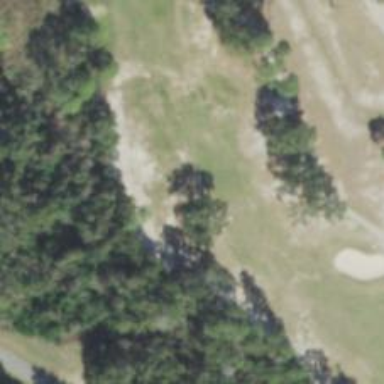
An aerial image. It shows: Golf hole.